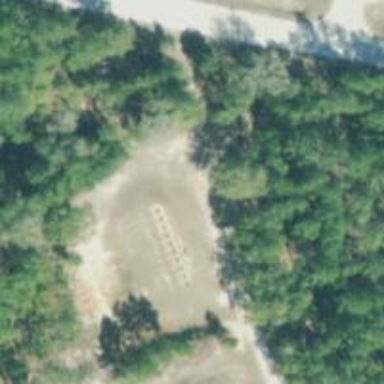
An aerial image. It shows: Shooting range on leisure land pitch.